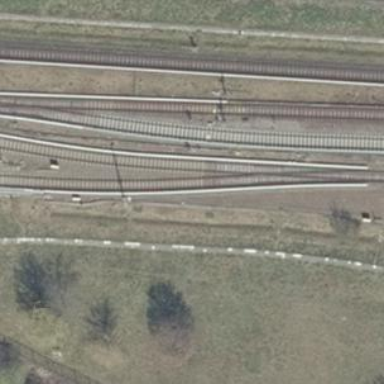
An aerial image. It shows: Electrified rail.